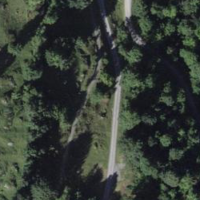
EUNIS habitat code: 23
Species observed at this site:
Melitaea diamina
Astrantia major
Gonepteryx rhamni
Ononis spinosa
Nucifraga caryocatactes
Rumex acetosa
Parnassius apollo